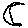
Label: moon